Question:
I am creating an HTTP Receive Adapter for Biztalk 2010 in IIS 7.0.
Below are the steps used ;
1. In the Internet Information Services (IIS) Manager window, in the center pane, in the IIS section, double-click the Handler Mappings icon.
2. In the right pane, click Add Script Map. In the Add Script Map dialog box, in the Request path box, enter BTSHTTPReceive.dll.
3. Click the ellipsis (...) next to the Executable box, then browse to C:\Program Files (x86)\Microsoft BizTalk Server 2010\HttpReceive\BTSHTTPReceive.dll, and then click Open.
4. In the Name box type BizTalk HTTP Receive Adapter, and click OK. In the new Add Script Map dialog box that appears, click Yes.
After these steps I get the following error :
'The specified module required by this handler is not in the modules list. If you are adding a script Map handler the IsapiModule or the CgiModule must be in the modules list.'
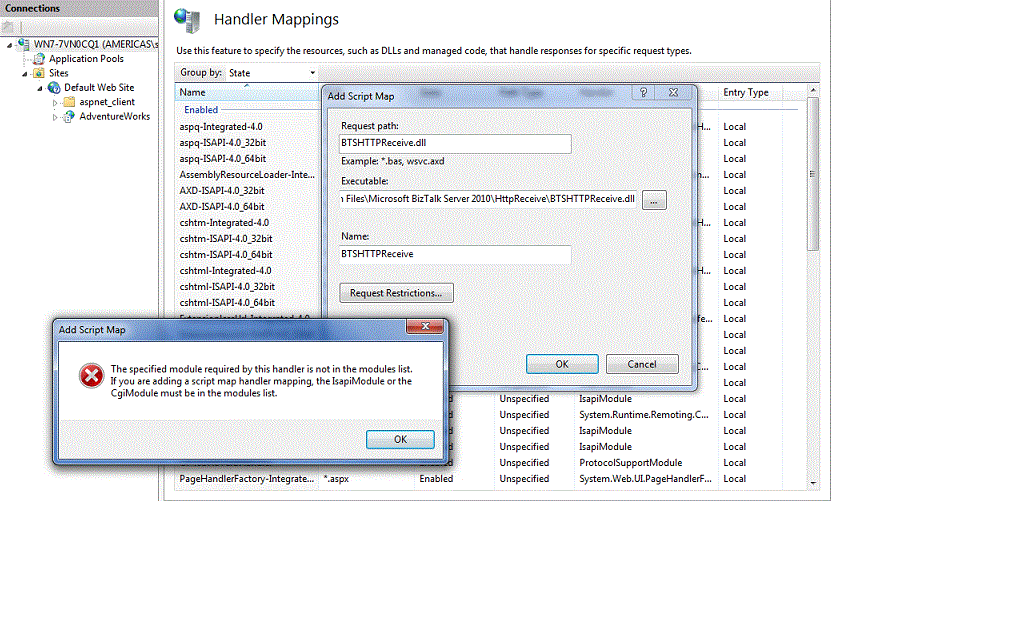
Answer: The only thing I noticed you missing was the following steps:
> 8.In the Request Restrictions dialog box, click the Verbs tab and then
select One of the following verbs. Enter POST as the verb. 9.On the Access tab, select Script, and then click OK.
Reference: <URL>
Also, make sure that IsapiModule is registered and enabled on the Modules page. If it's missing, you may not have configured IIS to use ISAPI. You might want to check your IIS configuration in Server Manager.